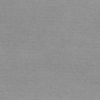
Label: dusty